Question: I am using '[_graph.defaultPlotSpace scaleToFitPlots:[_graph allPlots]];'
and if where none of the plots has a y value of 0, there is a gap between the bottom of the Y axis and the X axis.
I've tried using '_graph.axisSet.xAxis.orthogonalCoordinateDecimal = CPTDecimalFromDouble(0.0);'
as well as a calculated yMin instead of 0.0.
Yet, I still get this:

I've also tried to rescale the plot space, thus:
'[_graph.defaultPlotSpace setPlotRange:r forCoordinate:CPTCoordinateY];'
but couldn't figure out how to set a new minLimit for r.
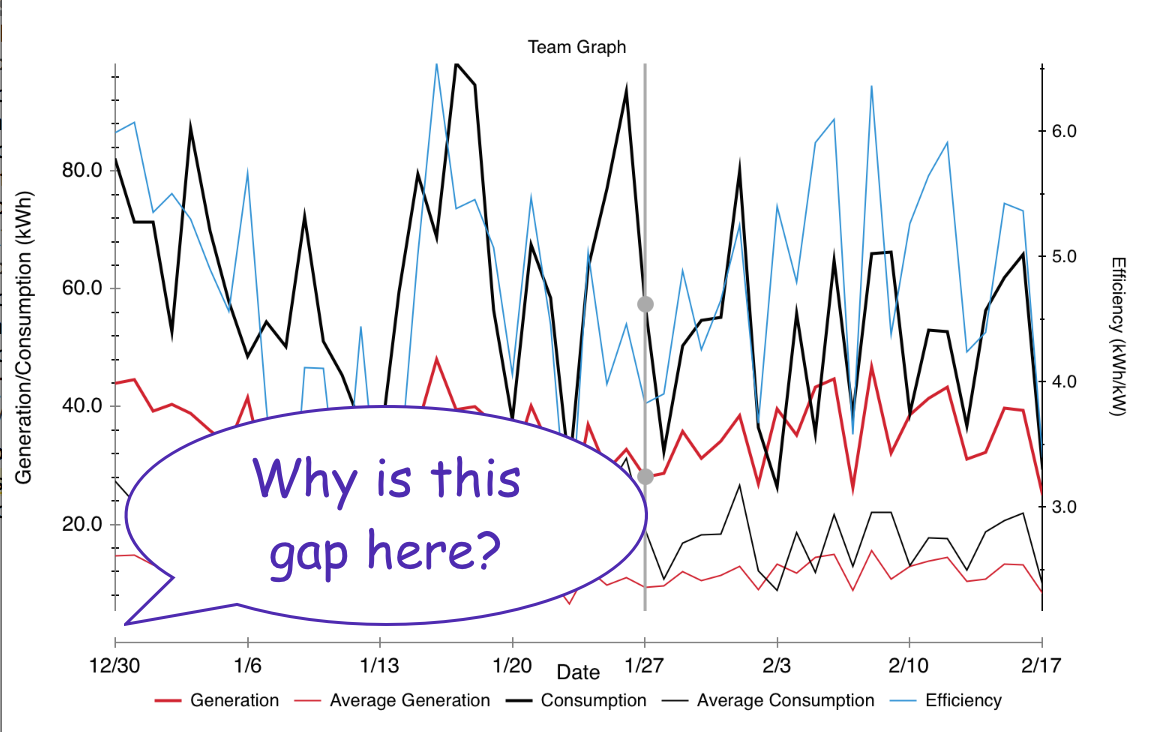
Answer: Use the 'axisConstraints' to position the x-axis at the lower edge of the plot area:
'''
x.axisConstraints = [CPTConstraints constraintWithLowerOffset:0.0];
'''